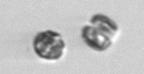
Label: Thalassiosira_sp_aff_mala